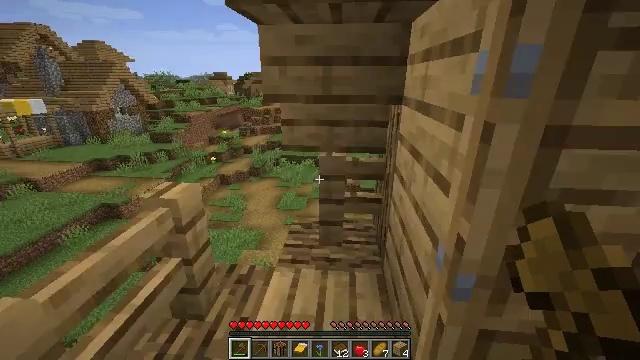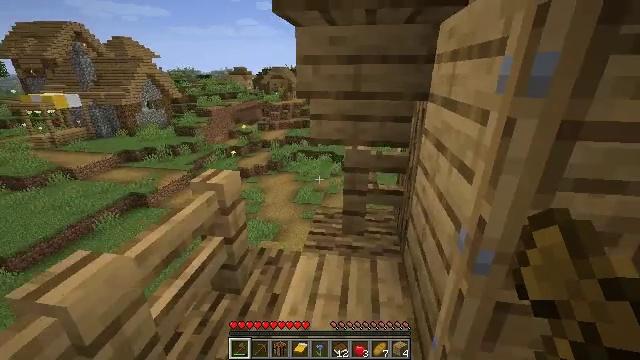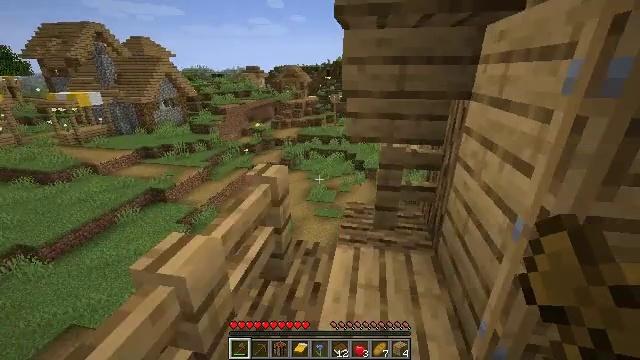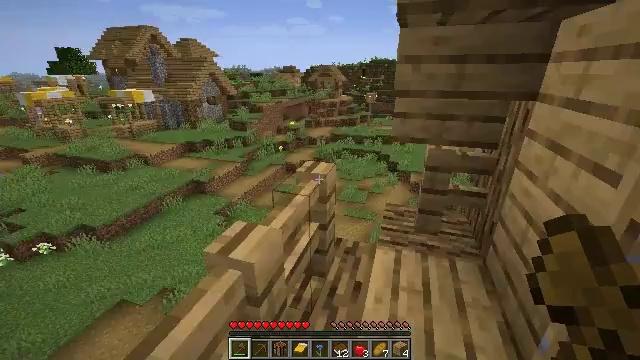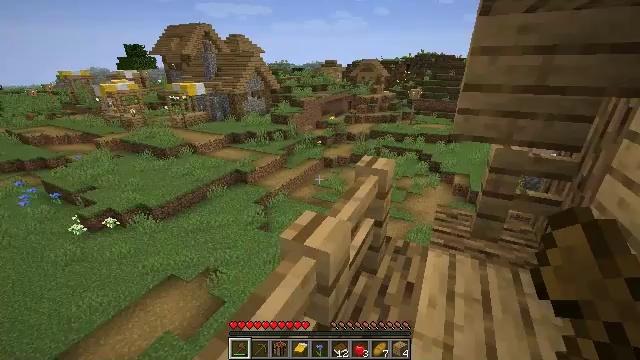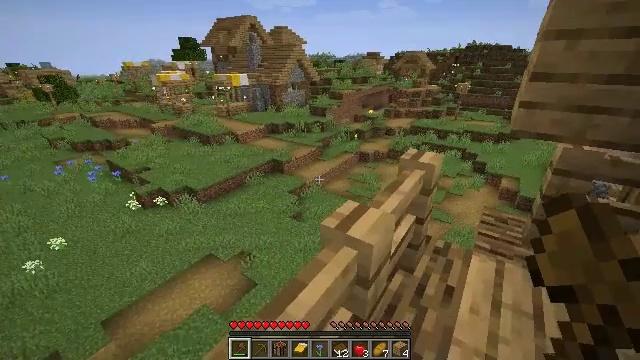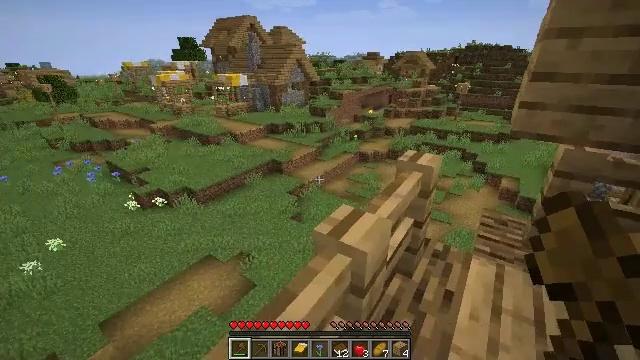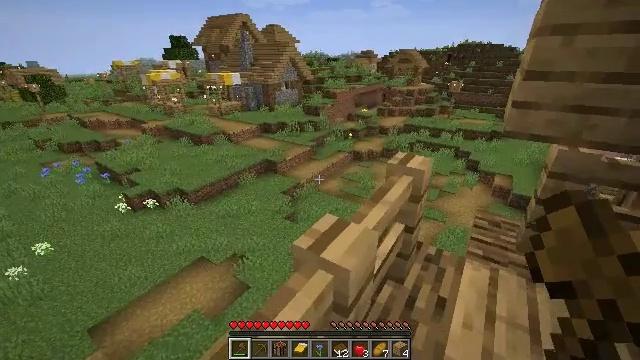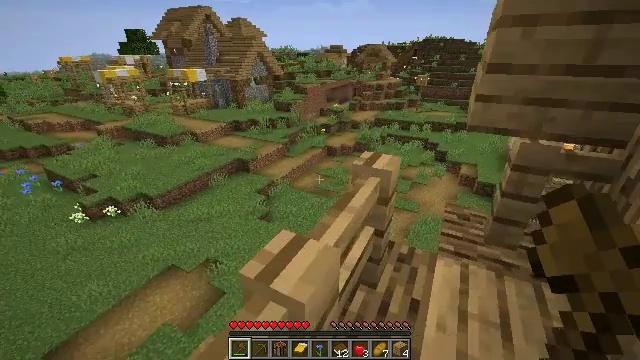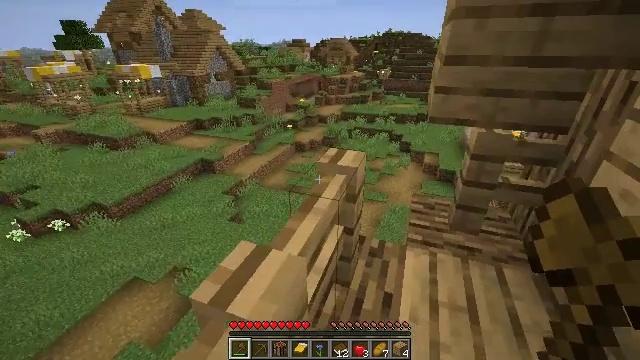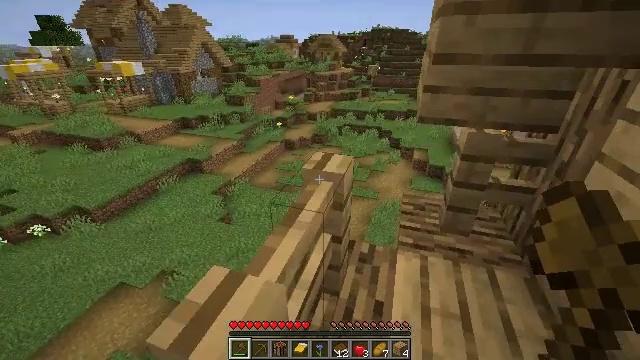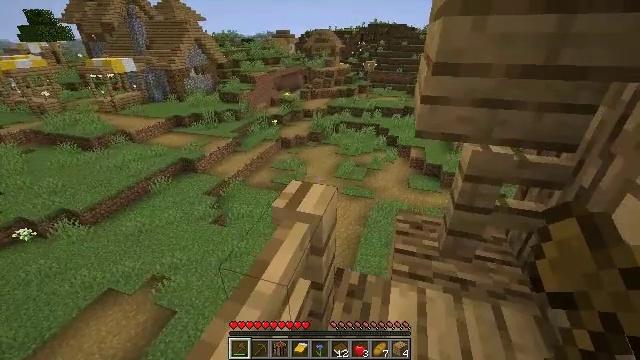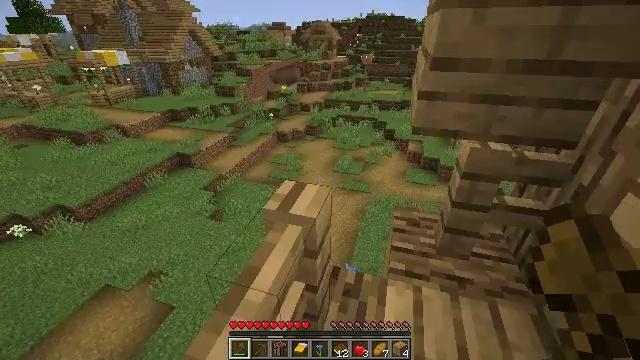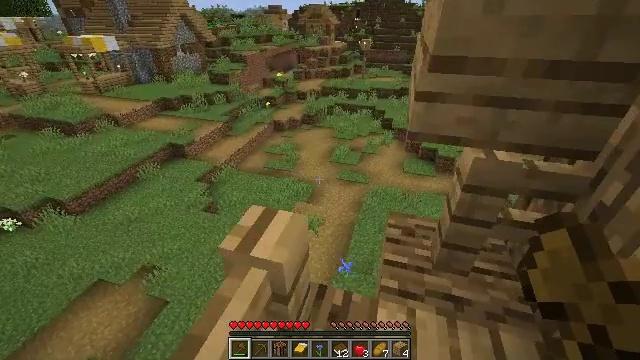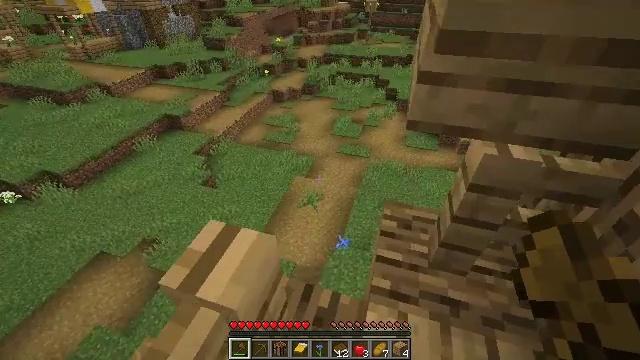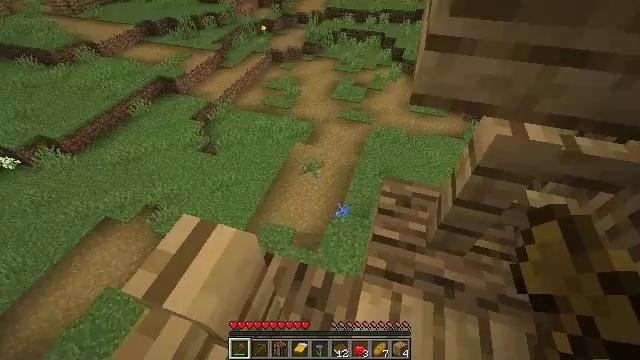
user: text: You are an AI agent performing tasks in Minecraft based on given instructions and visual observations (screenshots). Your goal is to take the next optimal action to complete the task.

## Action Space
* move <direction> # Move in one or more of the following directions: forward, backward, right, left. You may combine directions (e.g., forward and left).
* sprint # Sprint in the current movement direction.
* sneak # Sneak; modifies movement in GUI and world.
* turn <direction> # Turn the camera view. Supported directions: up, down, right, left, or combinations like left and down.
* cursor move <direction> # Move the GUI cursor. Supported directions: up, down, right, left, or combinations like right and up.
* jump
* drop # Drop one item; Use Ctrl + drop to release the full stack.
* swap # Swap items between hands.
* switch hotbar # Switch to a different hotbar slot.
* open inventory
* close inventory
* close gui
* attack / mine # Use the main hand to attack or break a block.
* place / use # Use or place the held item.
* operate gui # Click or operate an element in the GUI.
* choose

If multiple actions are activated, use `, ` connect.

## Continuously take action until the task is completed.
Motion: motion action
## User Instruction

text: Mine the bookshelf to gather resources.
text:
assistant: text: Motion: move left, turn left
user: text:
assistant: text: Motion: move left, turn left
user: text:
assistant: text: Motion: move left, turn left
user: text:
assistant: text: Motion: move forward and move left, turn left and down
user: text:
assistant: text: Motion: move forward and move left, turn left and down
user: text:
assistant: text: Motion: move forward
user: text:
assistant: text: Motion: move forward, turn right
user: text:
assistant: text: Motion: move forward, turn right and down
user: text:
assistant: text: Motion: move forward, turn right and down
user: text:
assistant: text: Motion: move forward, turn right
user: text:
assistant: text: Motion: move forward
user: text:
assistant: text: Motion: move forward, turn down
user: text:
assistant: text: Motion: move forward, turn down
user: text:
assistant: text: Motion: move forward, turn down
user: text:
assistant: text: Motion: turn down
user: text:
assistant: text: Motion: turn down
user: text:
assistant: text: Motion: turn left and down
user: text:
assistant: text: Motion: turn left and down
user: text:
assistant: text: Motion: move forward, turn left and down
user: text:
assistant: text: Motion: move forward, turn left and down
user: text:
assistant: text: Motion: turn left and down
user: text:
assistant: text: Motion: turn left
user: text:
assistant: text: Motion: turn left
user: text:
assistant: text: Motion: turn left
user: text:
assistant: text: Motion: no_op
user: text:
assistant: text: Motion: no_op
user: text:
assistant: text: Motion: move right
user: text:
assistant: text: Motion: move right
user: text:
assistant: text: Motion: move right
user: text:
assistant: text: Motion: move right